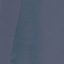
Land use / land cover class: SeaLake